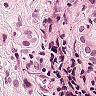
Metastatic tissue present: yes